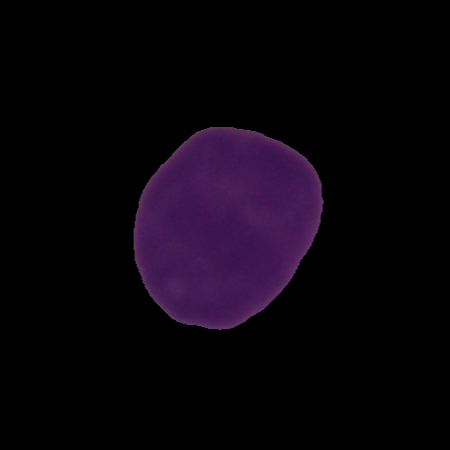
Label: cancer